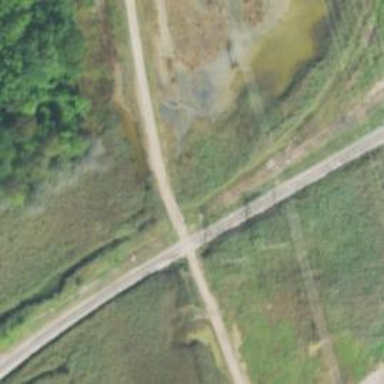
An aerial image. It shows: Disused railway spur.